Interaction volume radius: 10 \u00c5
Interaction volume height: 25 \u00c5
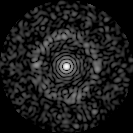
Disorder parameter: 0.8514